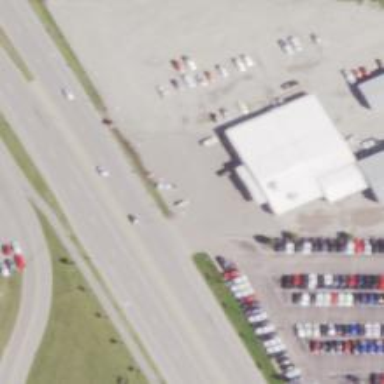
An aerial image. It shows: Building that is gas station.